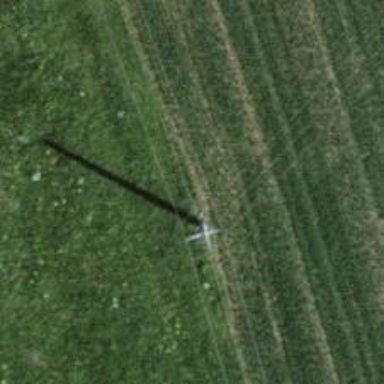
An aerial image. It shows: Power pole.